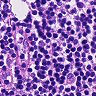
Metastatic tissue present: no